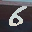
Label: 6